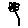
Label: flower